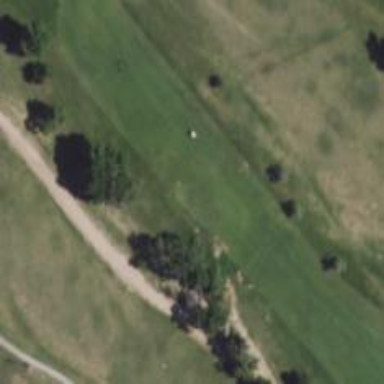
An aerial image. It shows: Scenic golf fairway.